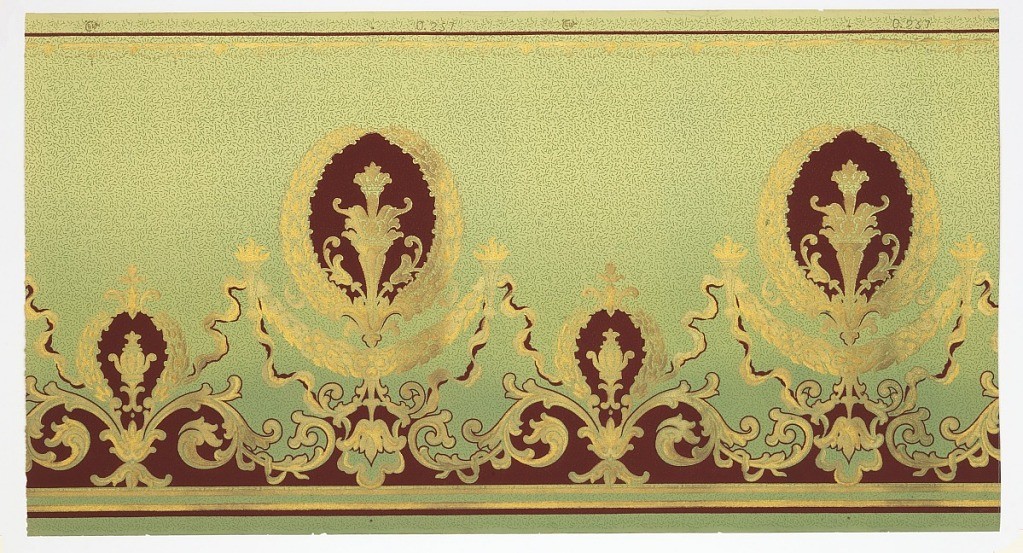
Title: Frieze
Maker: Cresswell & Washburn Ltd, Philadelphia, Pennsylvania, 1880 - 1900
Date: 1905–1915
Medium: Machine-printed paper
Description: Art Nouveau/Mission Style. Alternating small and large wreaths, with vase-like motif insets. Connected by ribbons with torches, floral swags, and folliate scrolls. Top has ribbon and beaded swags. Bottom has stripes and bead-and-spindle pattern. Ground fades from green (bottom) to light green-yellow (top). Background is a layer of dark green vermiculation. Printed in dark red, metallic pink, and two shades of metallic gold.
Printed in selvedge: C & W (?) 0.257